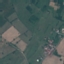
Land use / land cover: Pasture